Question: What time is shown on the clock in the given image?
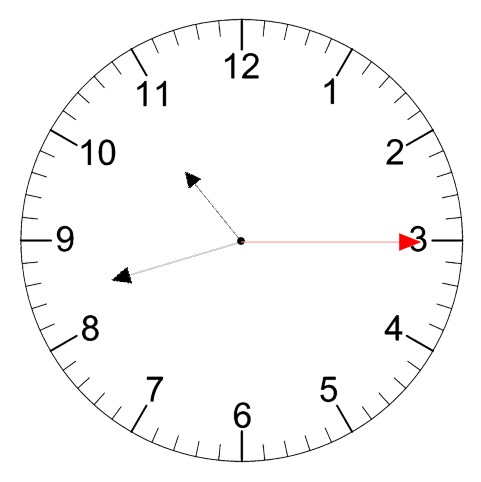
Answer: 10:42:15